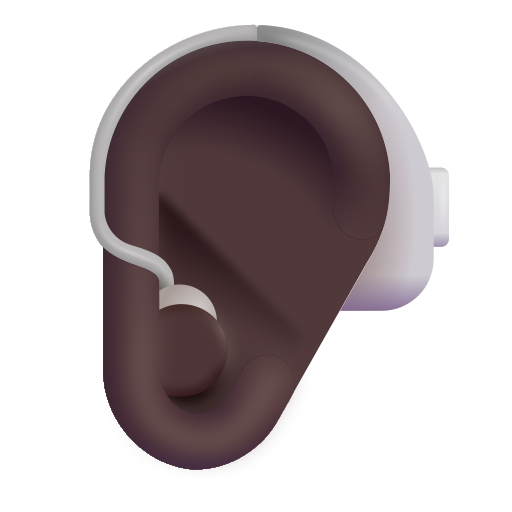
ear with hearing aid color dark